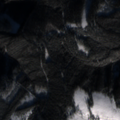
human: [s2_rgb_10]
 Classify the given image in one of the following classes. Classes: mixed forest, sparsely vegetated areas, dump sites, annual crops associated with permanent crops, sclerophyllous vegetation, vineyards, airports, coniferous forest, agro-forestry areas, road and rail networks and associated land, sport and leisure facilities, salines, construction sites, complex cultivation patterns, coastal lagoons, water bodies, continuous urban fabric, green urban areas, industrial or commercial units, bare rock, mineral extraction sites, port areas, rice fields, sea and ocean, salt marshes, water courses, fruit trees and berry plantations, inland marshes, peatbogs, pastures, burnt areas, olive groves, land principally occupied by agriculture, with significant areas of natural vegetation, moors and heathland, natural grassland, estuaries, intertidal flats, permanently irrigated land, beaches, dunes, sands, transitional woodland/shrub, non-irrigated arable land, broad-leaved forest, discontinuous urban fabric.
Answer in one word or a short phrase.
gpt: coniferous forest, transitional woodland/shrub